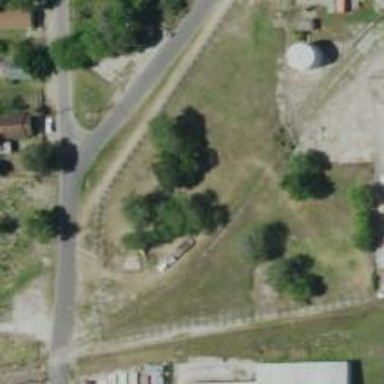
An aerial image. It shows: Disused railway spur service.